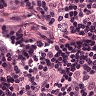
Metastatic tissue present: no